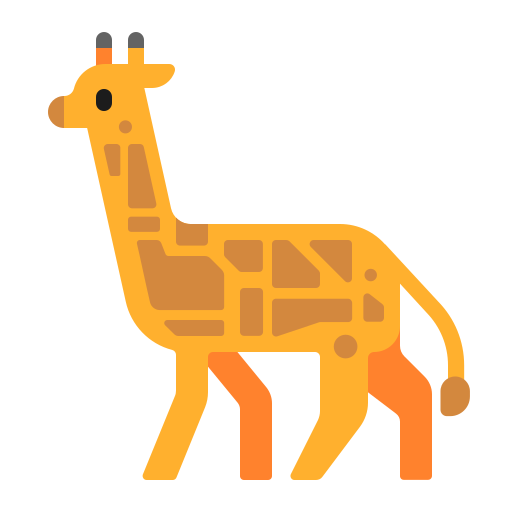
giraffe flat